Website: home-depot
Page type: delivery-shipping
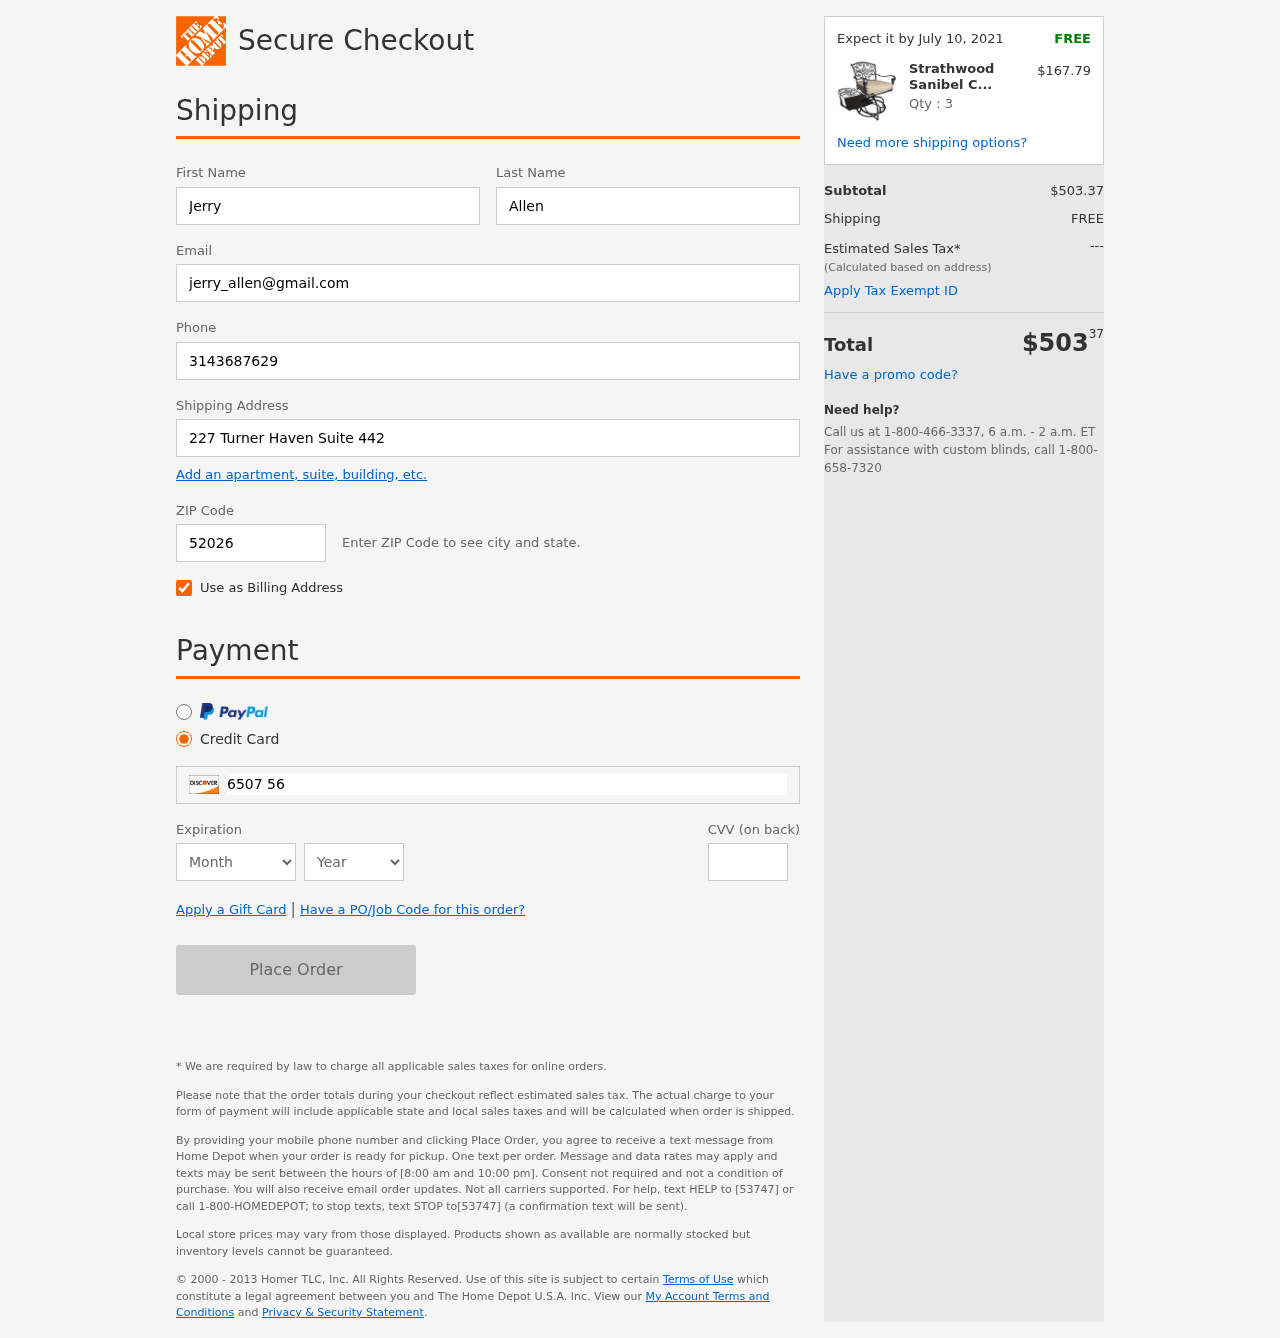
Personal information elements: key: PII_CARD_CVV
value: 544
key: PII_CARD_EXPIRY_MONTH
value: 08
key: PII_CARD_EXPIRY_YEAR
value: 28
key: PII_CARD_NUMBER
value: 6507 5694 3970 3199
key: PII_EMAIL
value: jerry_allen@gmail.com
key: PII_FIRSTNAME
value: Jerry
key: PII_LASTNAME
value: Allen
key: PII_PHONE
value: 3143687629
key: PII_POSTCODE
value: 52026
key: PII_STREET
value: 227 Turner Haven Suite 442
Product elements: key: PRODUCT1_NAME
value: Strathwood Sanibel Cast Aluminum Balcony Chair with Cushion, Set of 2
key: PRODUCT1_PRICE
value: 167.79
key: PRODUCT1_QUANTITY
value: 3
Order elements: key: ORDER_DELIVERY_DATE
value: Expect it by July 10, 2021
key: ORDER_SUBTOTAL
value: $503.37
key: ORDER_SHIPPING_COST
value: FREE
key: ORDER_TOTAL
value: $50337